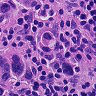
Metastatic tissue present: yes